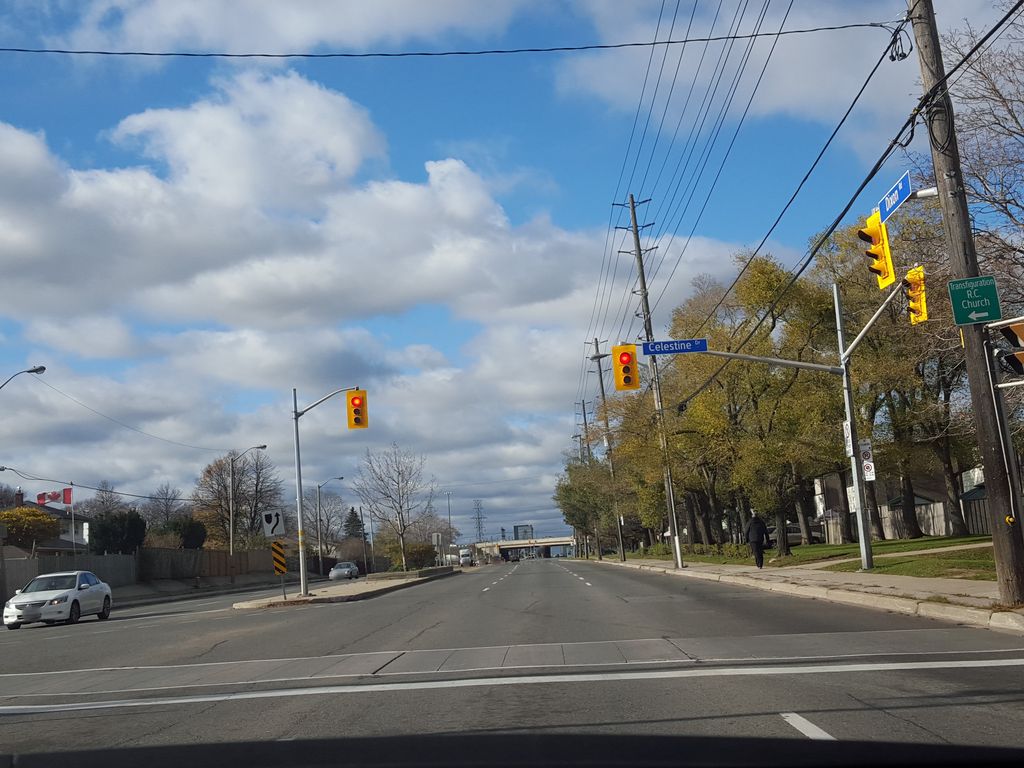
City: toronto